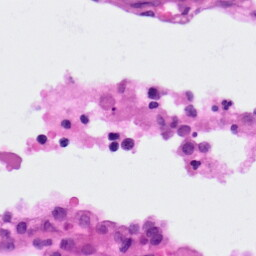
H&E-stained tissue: Lung